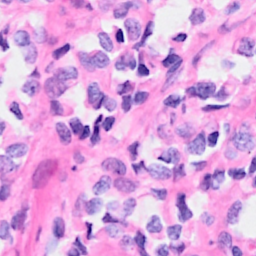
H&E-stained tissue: Breast